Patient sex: M
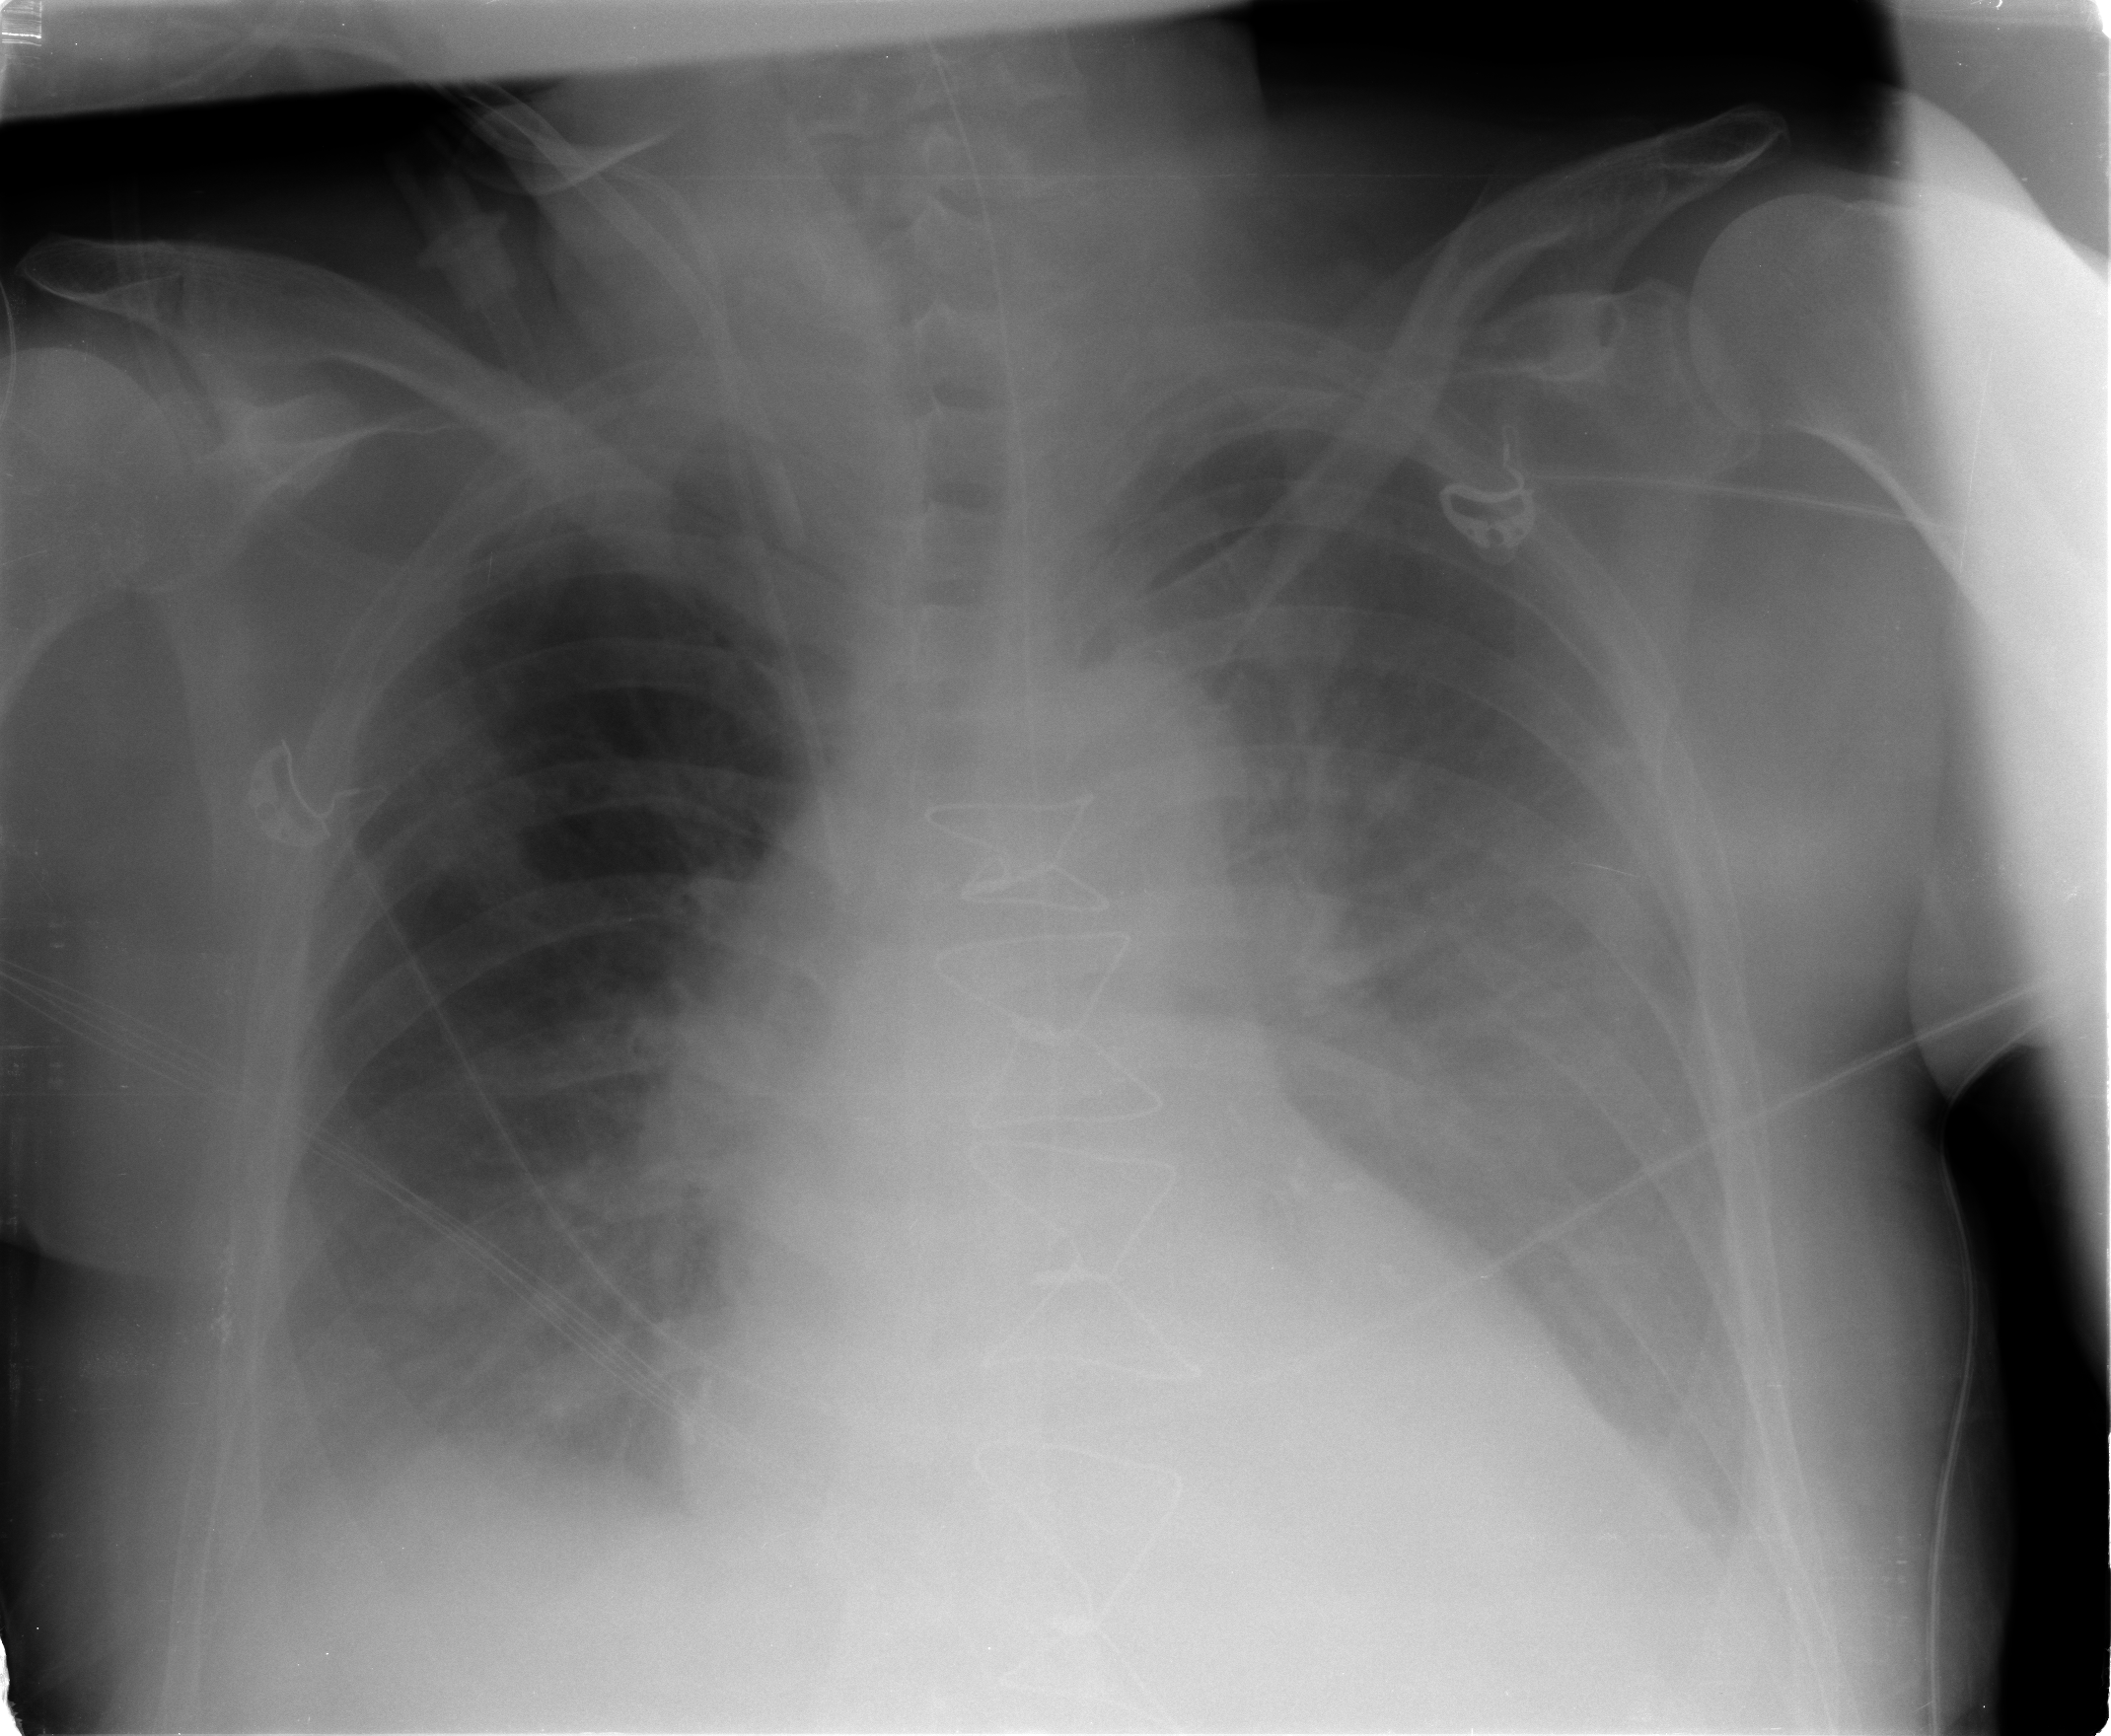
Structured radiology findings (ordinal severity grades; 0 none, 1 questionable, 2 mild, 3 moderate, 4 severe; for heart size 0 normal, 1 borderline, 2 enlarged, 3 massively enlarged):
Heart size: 0
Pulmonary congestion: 2
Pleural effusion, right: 2
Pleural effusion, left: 2
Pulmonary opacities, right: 1
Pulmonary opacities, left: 1
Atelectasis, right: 2
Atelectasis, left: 2